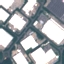
Land use / land cover: Industrial